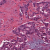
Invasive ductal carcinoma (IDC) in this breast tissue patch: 1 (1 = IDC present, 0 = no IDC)